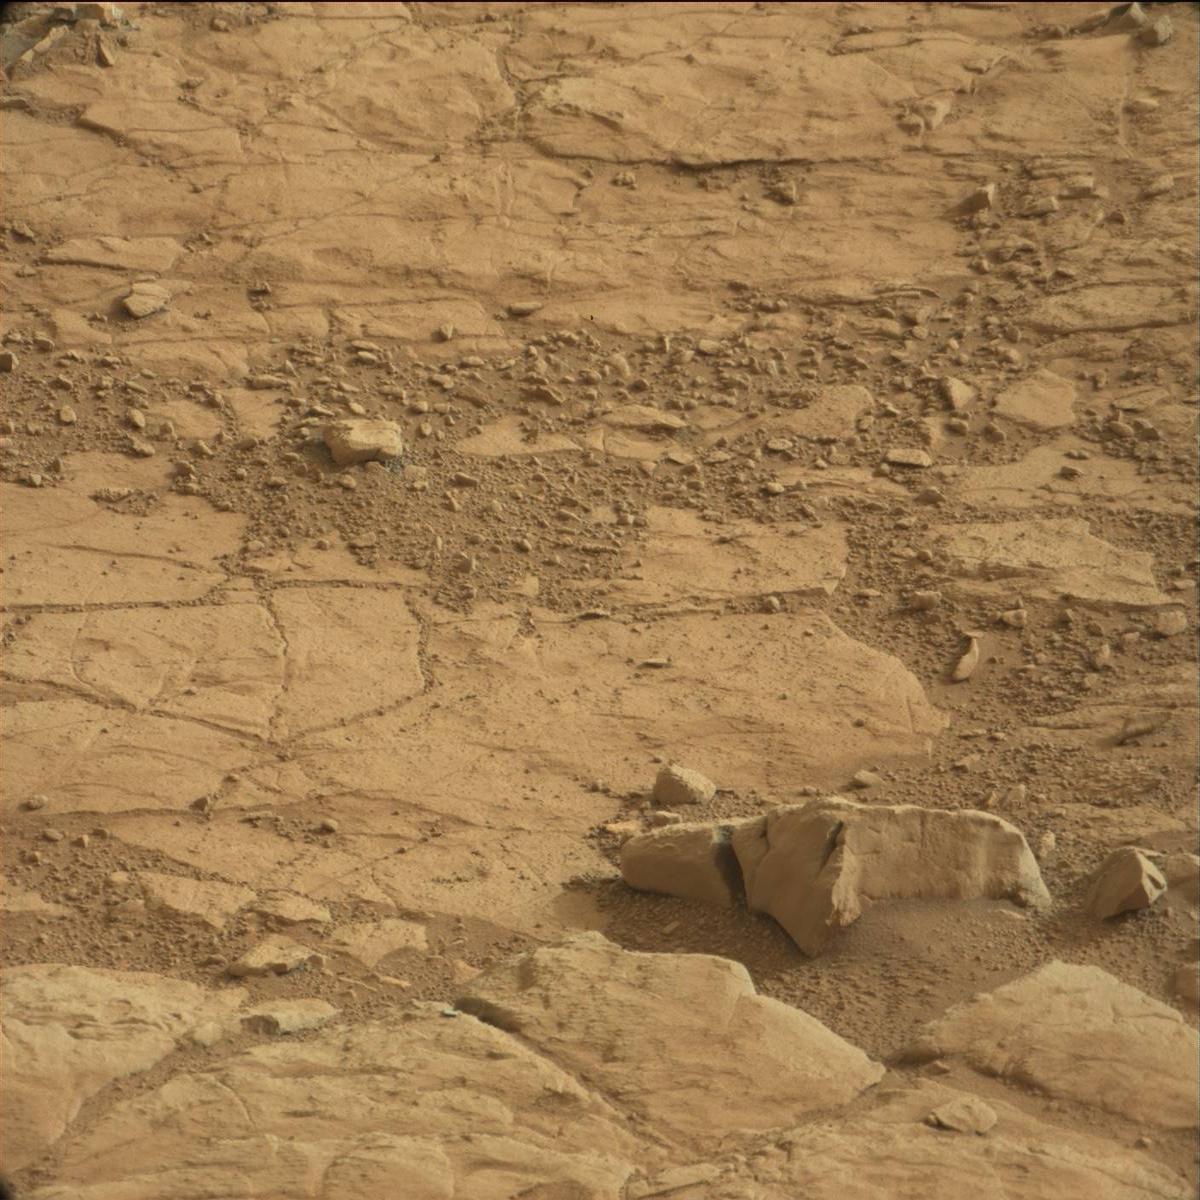
Terrain classes present: Bedrock, Sand / Soil